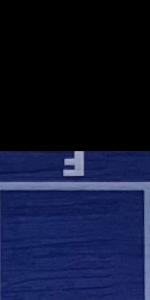
Label: Empty